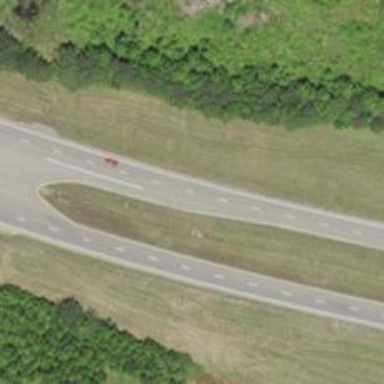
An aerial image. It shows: Expressway with dual carriageway. The highway has asphalt surface.